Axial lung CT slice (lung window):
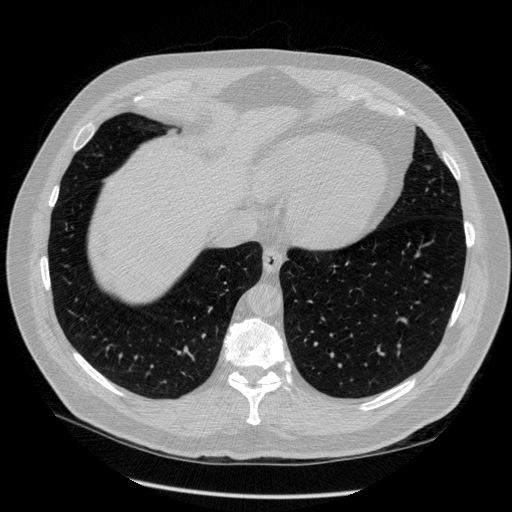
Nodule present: no